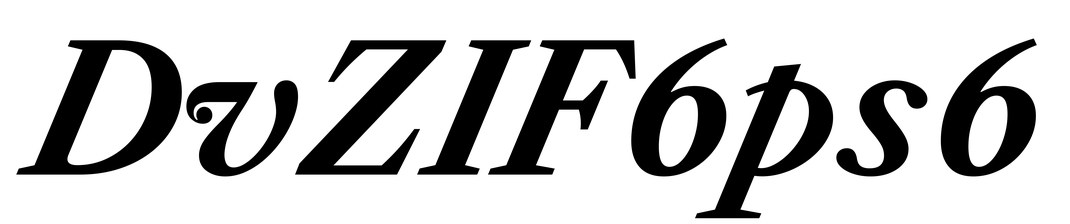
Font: LibreCaslonText-Italic_Bold_Italic